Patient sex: M
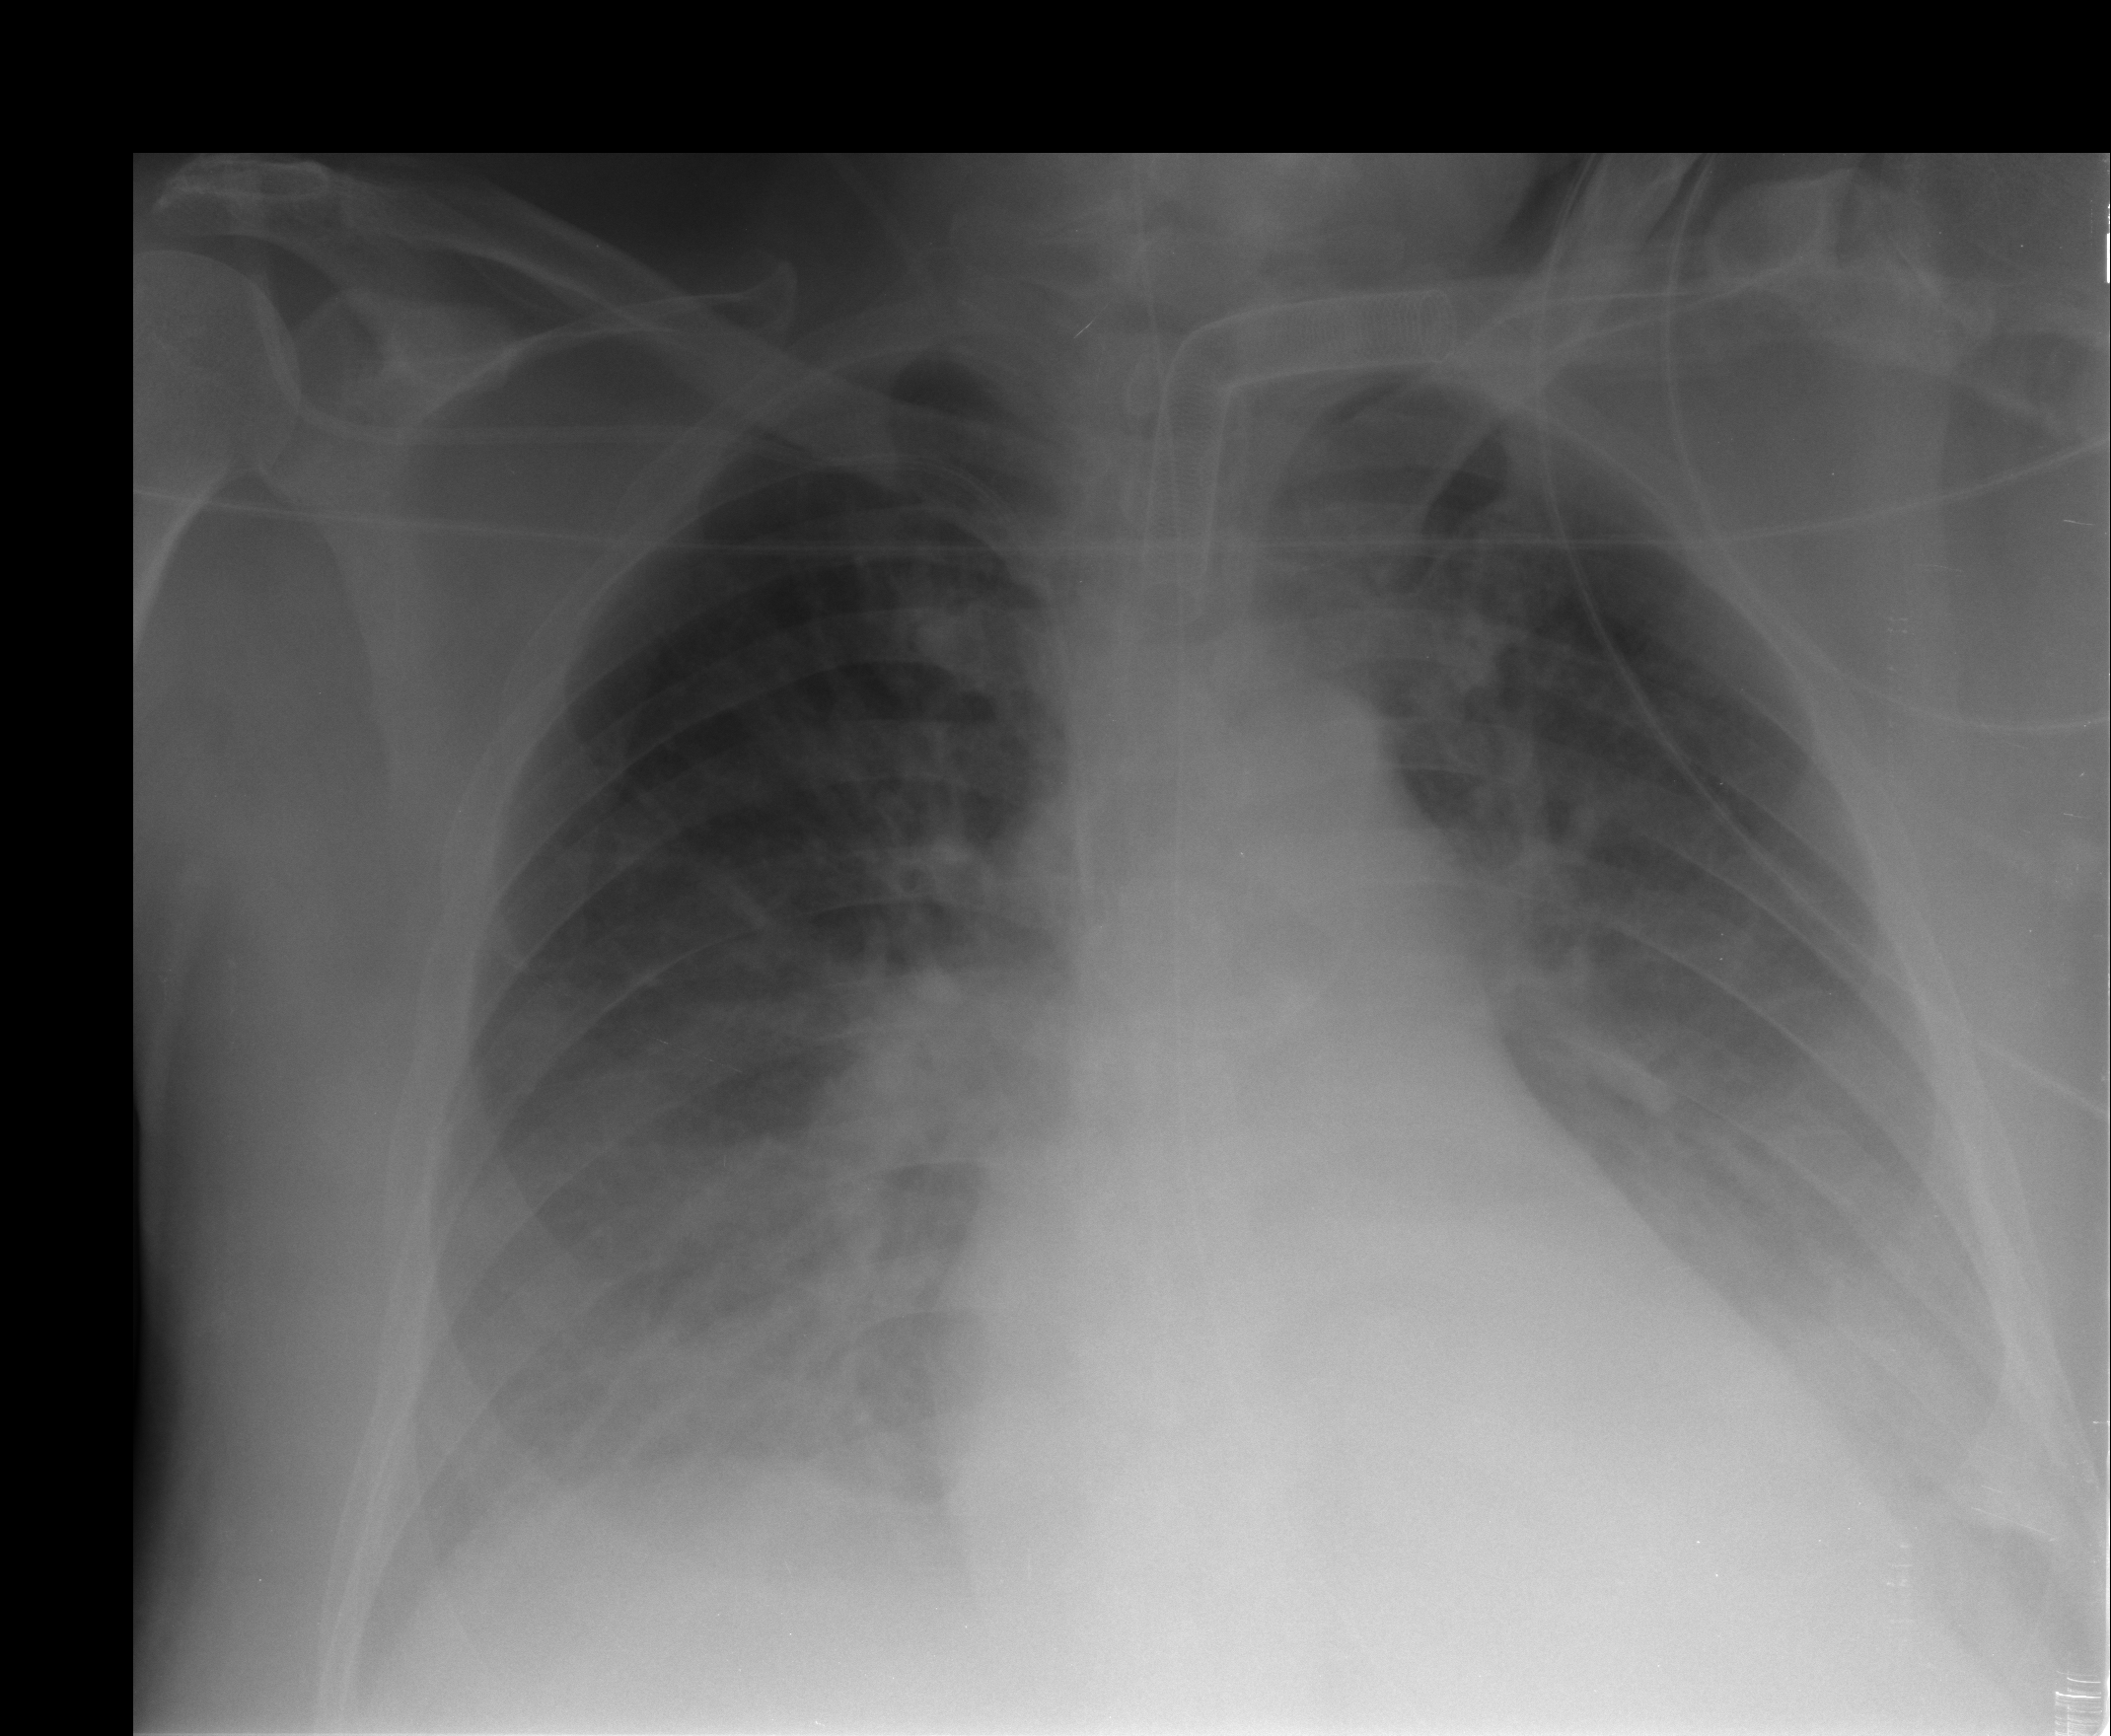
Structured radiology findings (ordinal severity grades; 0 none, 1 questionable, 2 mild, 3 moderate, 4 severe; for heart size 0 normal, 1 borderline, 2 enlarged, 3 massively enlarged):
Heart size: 2
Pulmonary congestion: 2
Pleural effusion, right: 2
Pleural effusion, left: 2
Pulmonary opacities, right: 0
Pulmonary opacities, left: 0
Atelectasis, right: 2
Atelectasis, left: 1